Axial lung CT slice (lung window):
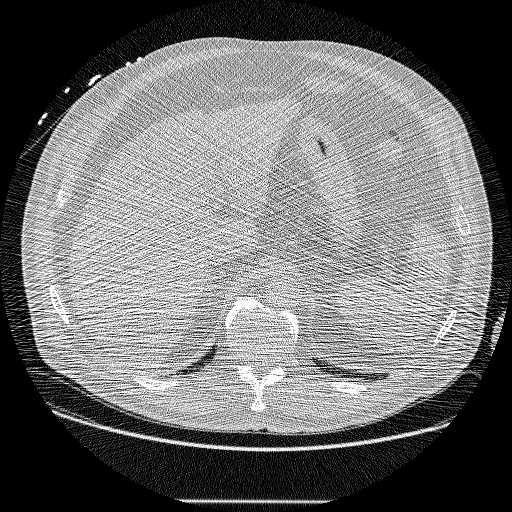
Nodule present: no